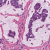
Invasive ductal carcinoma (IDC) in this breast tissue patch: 1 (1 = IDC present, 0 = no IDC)